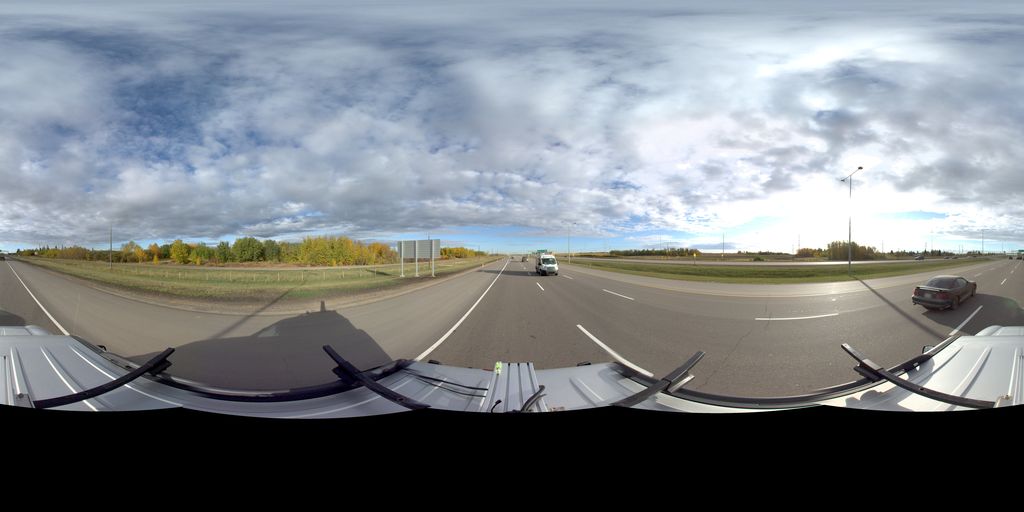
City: edmonton